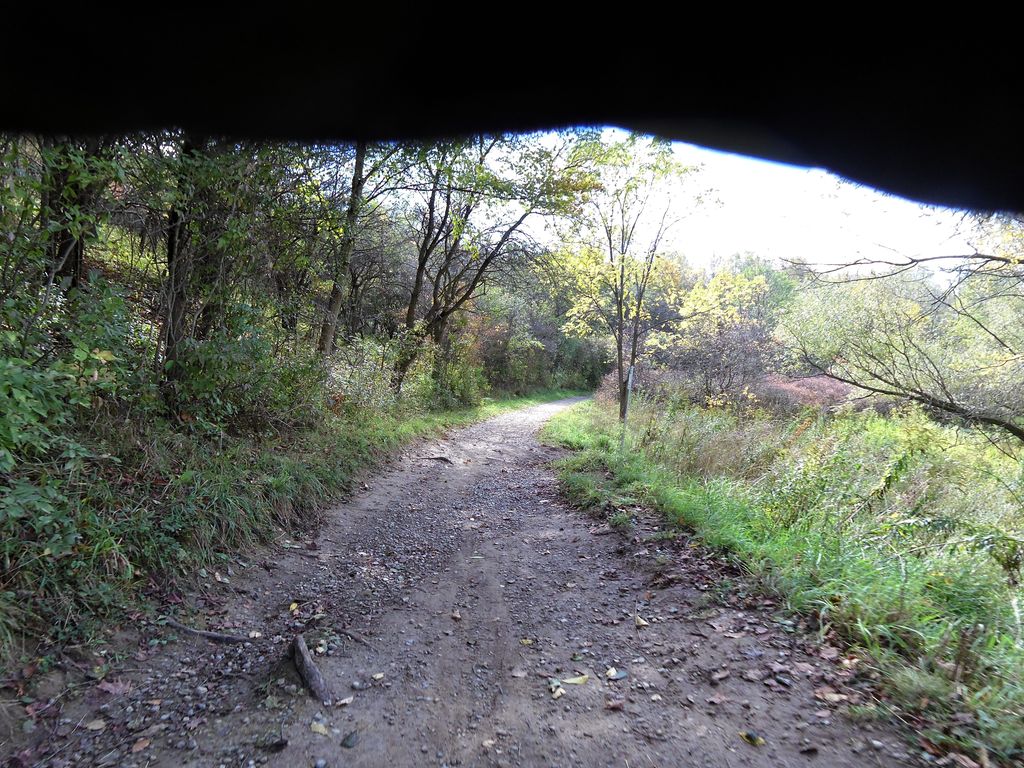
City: hamilton